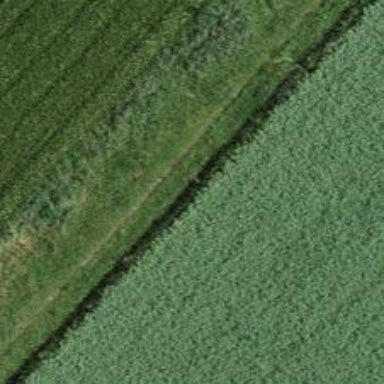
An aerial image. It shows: Grassy track.